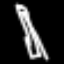
Label: pencil